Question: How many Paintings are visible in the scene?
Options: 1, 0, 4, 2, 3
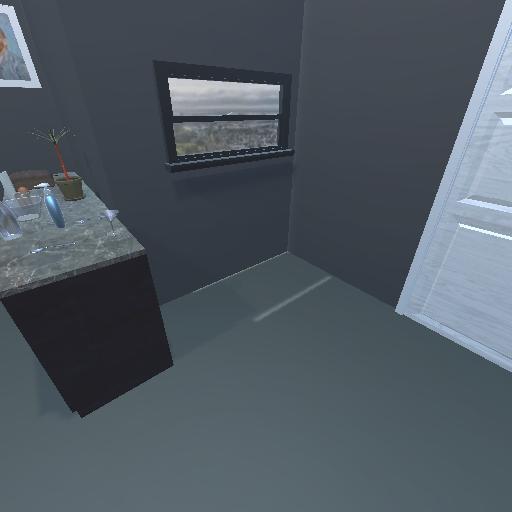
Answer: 1